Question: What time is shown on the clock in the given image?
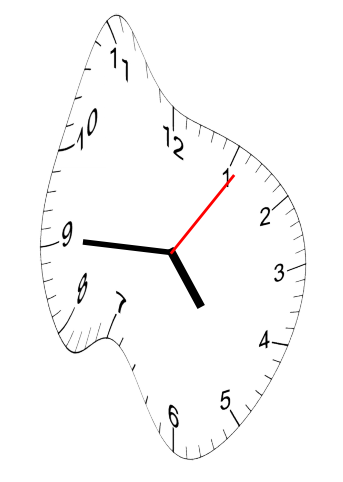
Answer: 04:45:06